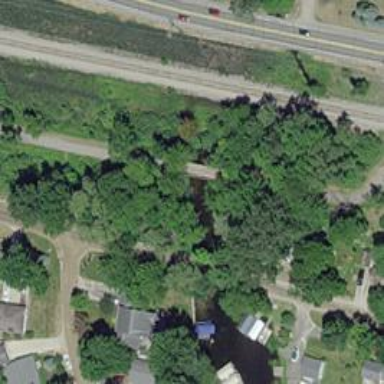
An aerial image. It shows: Abandoned railway bridge over path.